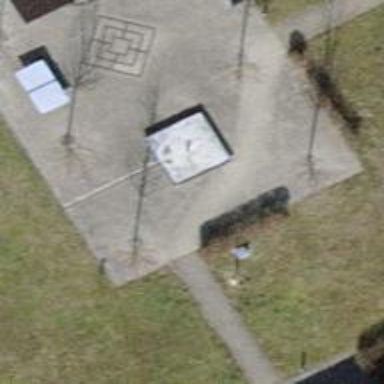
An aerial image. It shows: Footway surfaced with paving stones.